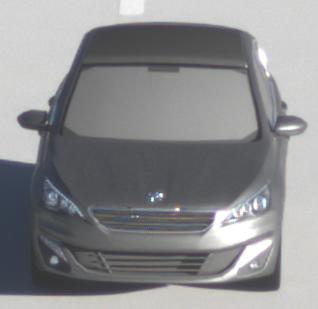
Make: Peugeot
Model: 308 VTi 82
Detailed model: 308 (II)
Model produced from: 2013/09
Model produced until: 2014/11
Doors: 5
Color: gray
Road condition: dry road
Daytime: morning or afternoon
Contrast: high contrast